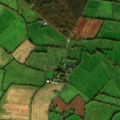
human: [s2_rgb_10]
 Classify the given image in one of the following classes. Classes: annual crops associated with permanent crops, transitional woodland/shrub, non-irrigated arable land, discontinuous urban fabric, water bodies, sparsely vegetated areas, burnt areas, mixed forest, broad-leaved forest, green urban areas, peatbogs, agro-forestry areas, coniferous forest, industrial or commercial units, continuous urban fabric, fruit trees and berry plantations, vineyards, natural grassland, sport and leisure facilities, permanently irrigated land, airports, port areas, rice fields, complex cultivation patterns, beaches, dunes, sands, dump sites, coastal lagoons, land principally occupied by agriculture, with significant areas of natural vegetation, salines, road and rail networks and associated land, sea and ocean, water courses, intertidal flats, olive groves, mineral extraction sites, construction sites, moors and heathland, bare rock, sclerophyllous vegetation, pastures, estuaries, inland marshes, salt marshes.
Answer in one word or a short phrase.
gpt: non-irrigated arable land, pastures, transitional woodland/shrub